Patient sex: M
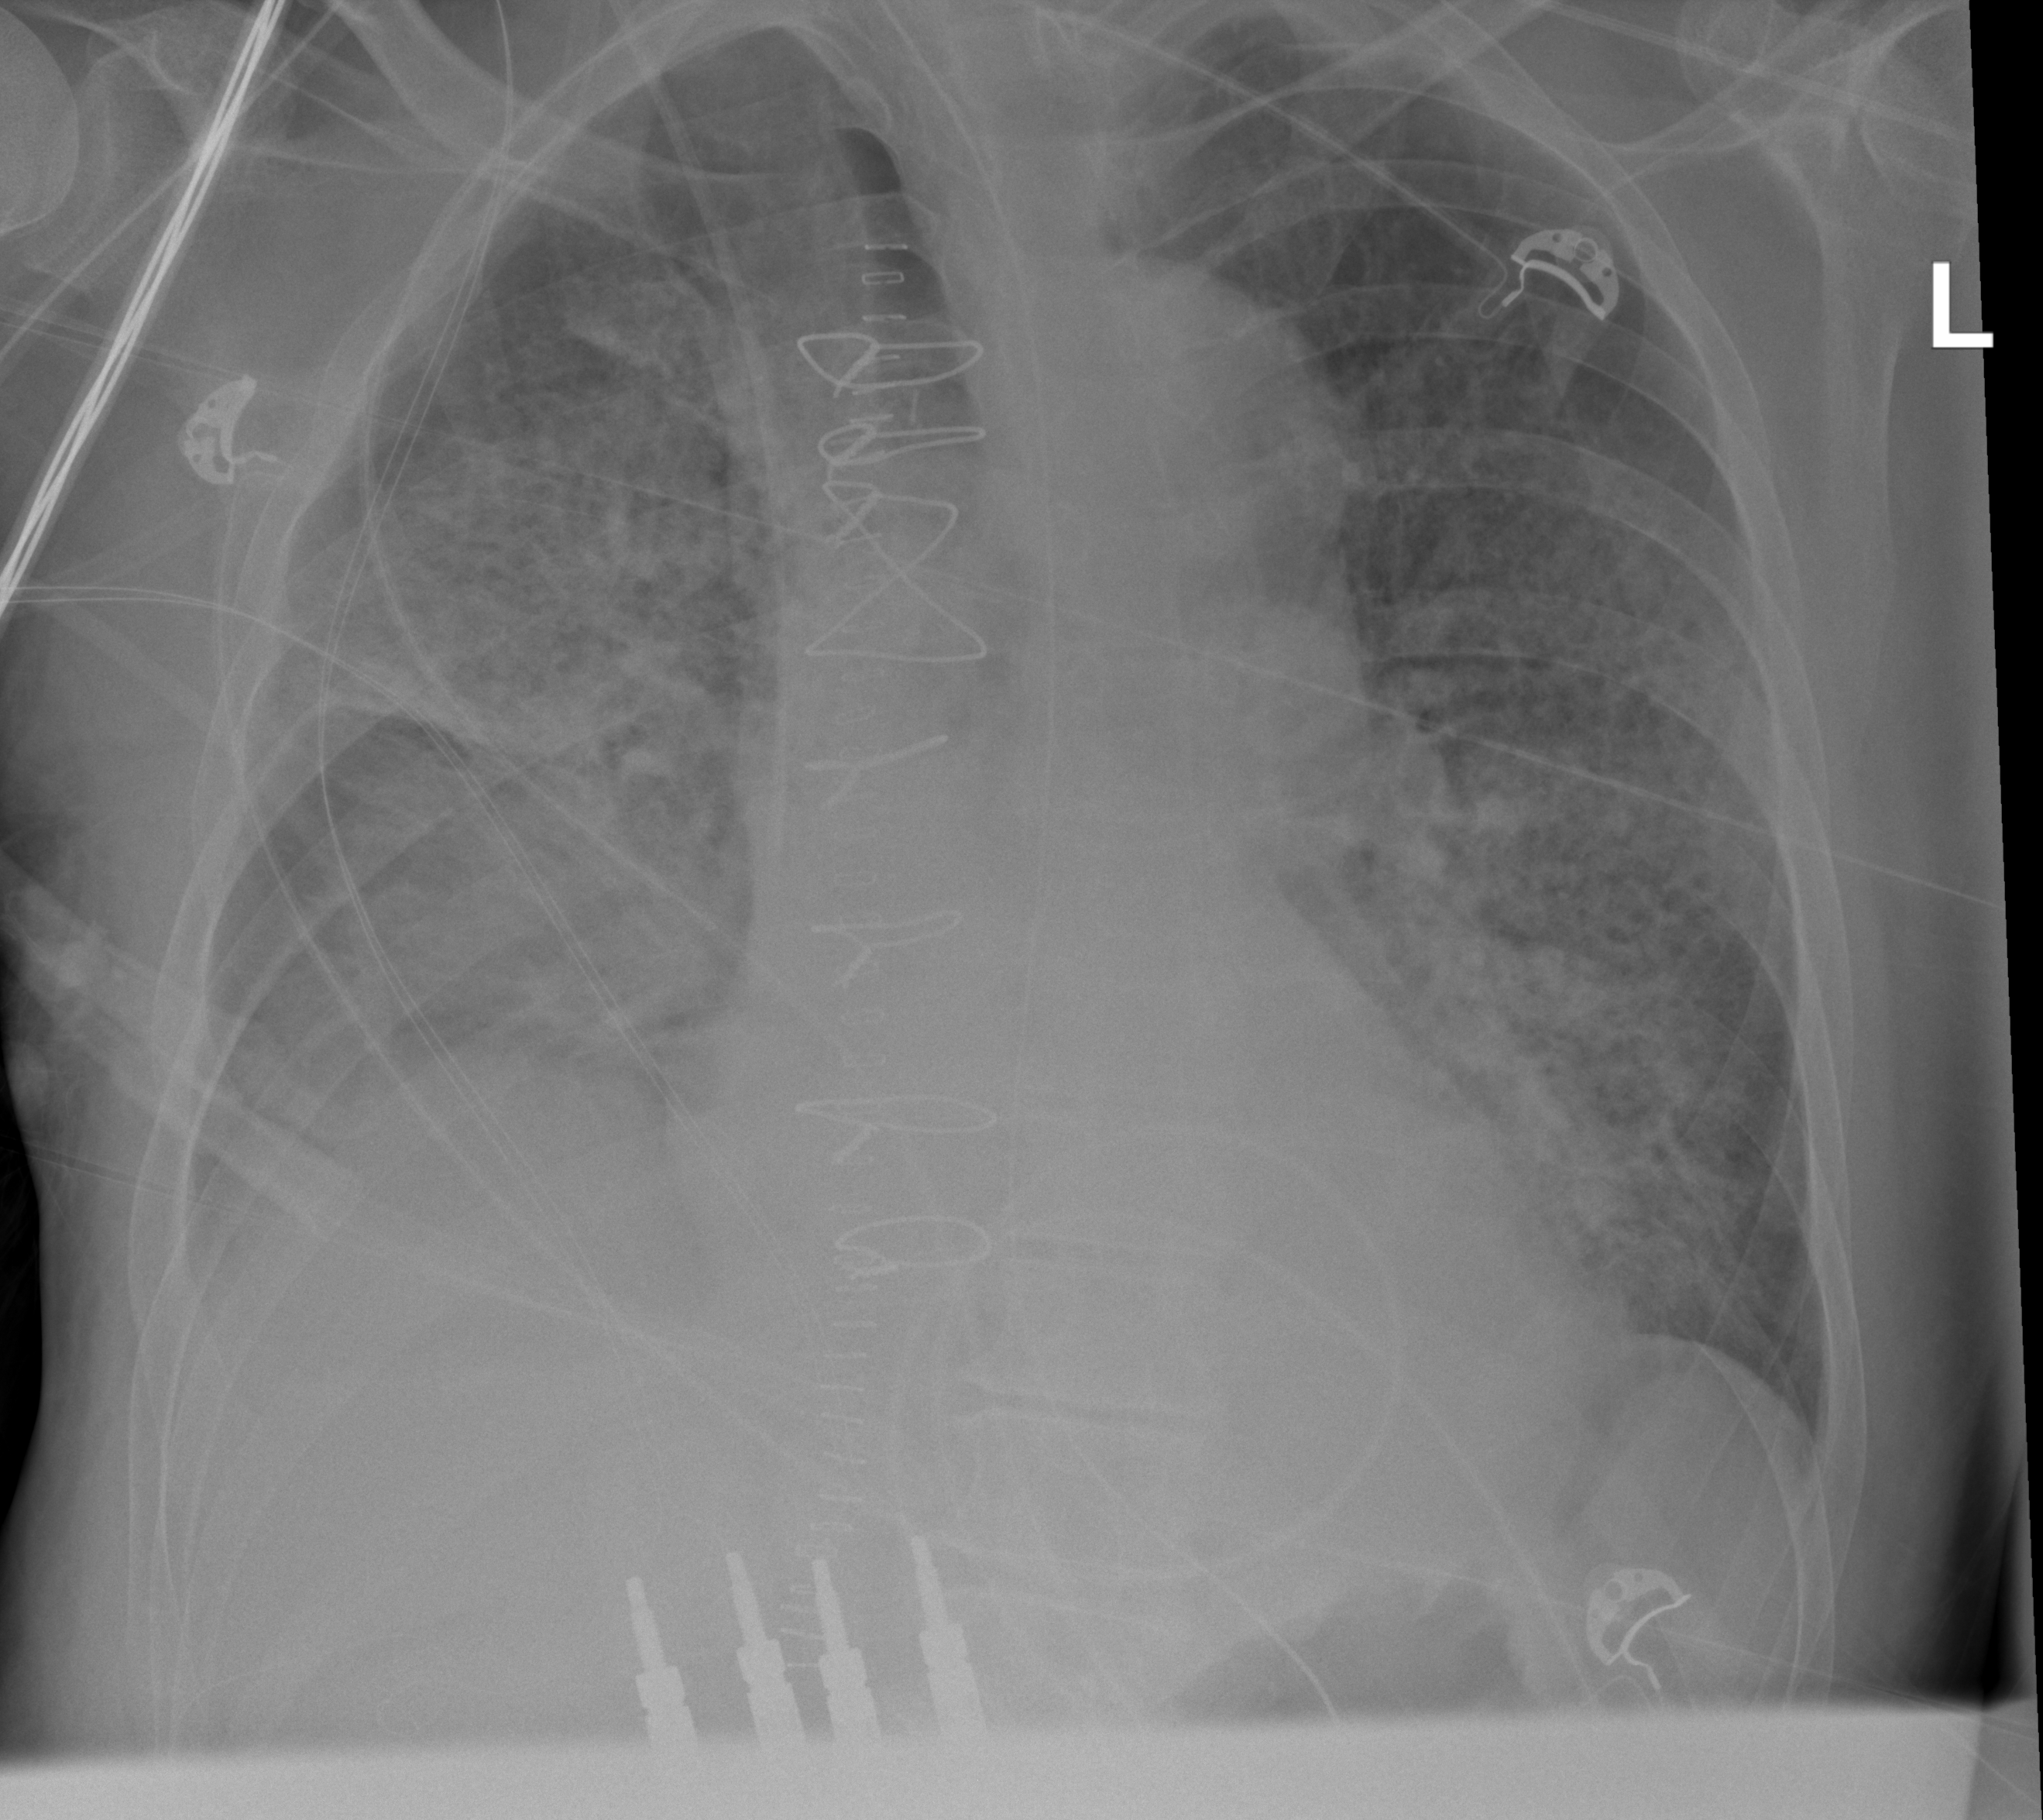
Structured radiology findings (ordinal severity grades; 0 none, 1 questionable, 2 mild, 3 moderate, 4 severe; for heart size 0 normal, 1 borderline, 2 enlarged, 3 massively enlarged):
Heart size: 0
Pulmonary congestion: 0
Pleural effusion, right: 2
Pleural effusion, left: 0
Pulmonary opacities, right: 3
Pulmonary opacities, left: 3
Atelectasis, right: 2
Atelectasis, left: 2